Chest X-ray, AP view. Patient: 51 years old, sex F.
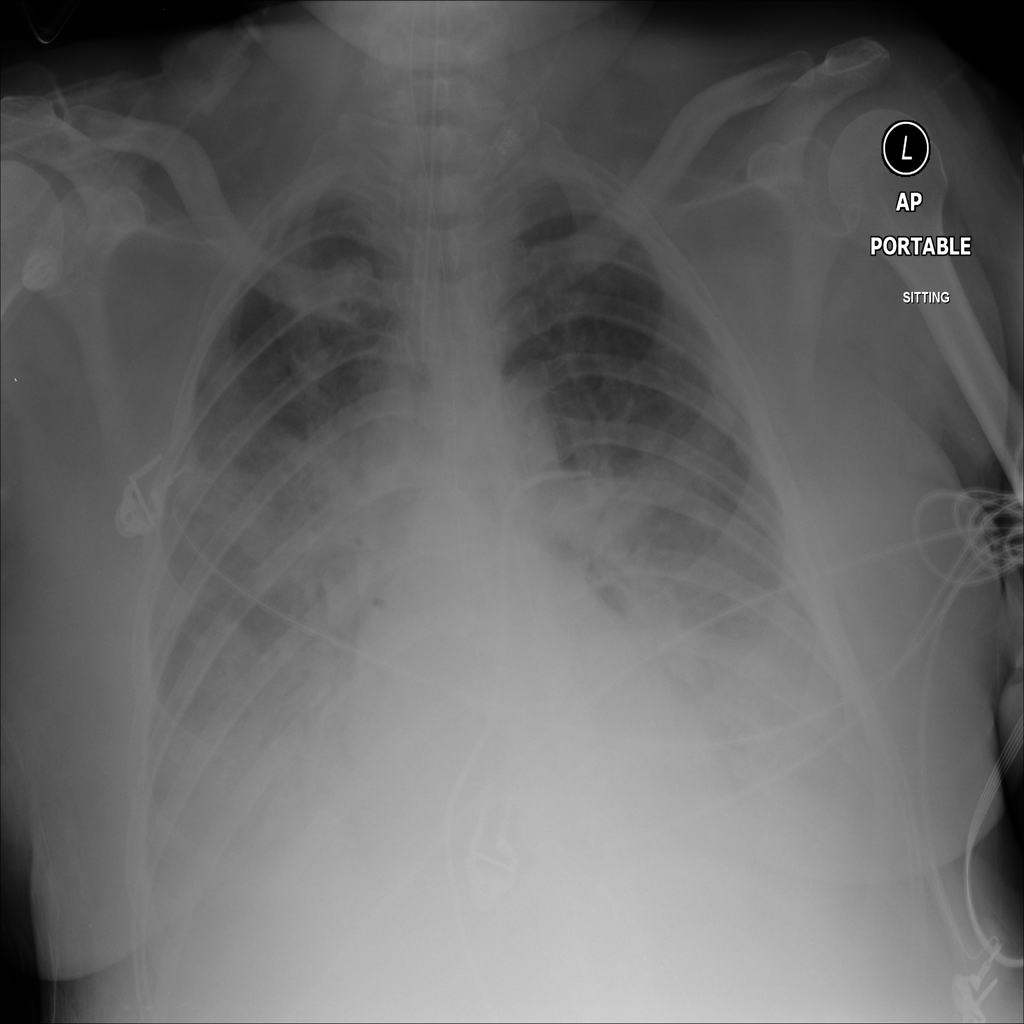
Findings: Atelectasis, Effusion, Infiltration